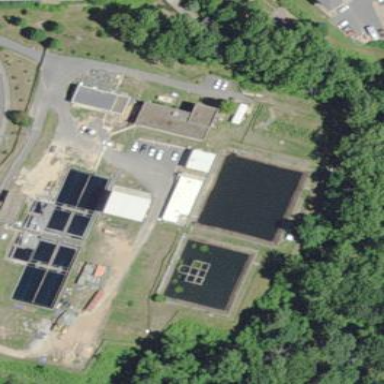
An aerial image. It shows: View of wastewater plant.